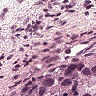
Metastatic tissue present: yes